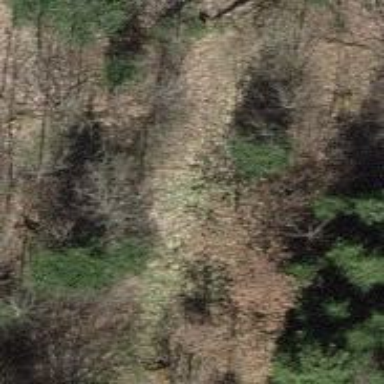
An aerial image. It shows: Path.